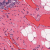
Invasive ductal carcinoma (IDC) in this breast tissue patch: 0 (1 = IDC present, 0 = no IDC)